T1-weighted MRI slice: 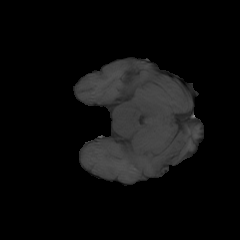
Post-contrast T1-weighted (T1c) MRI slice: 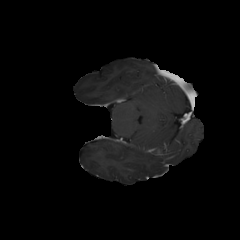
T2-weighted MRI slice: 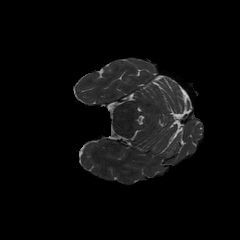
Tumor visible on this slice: no